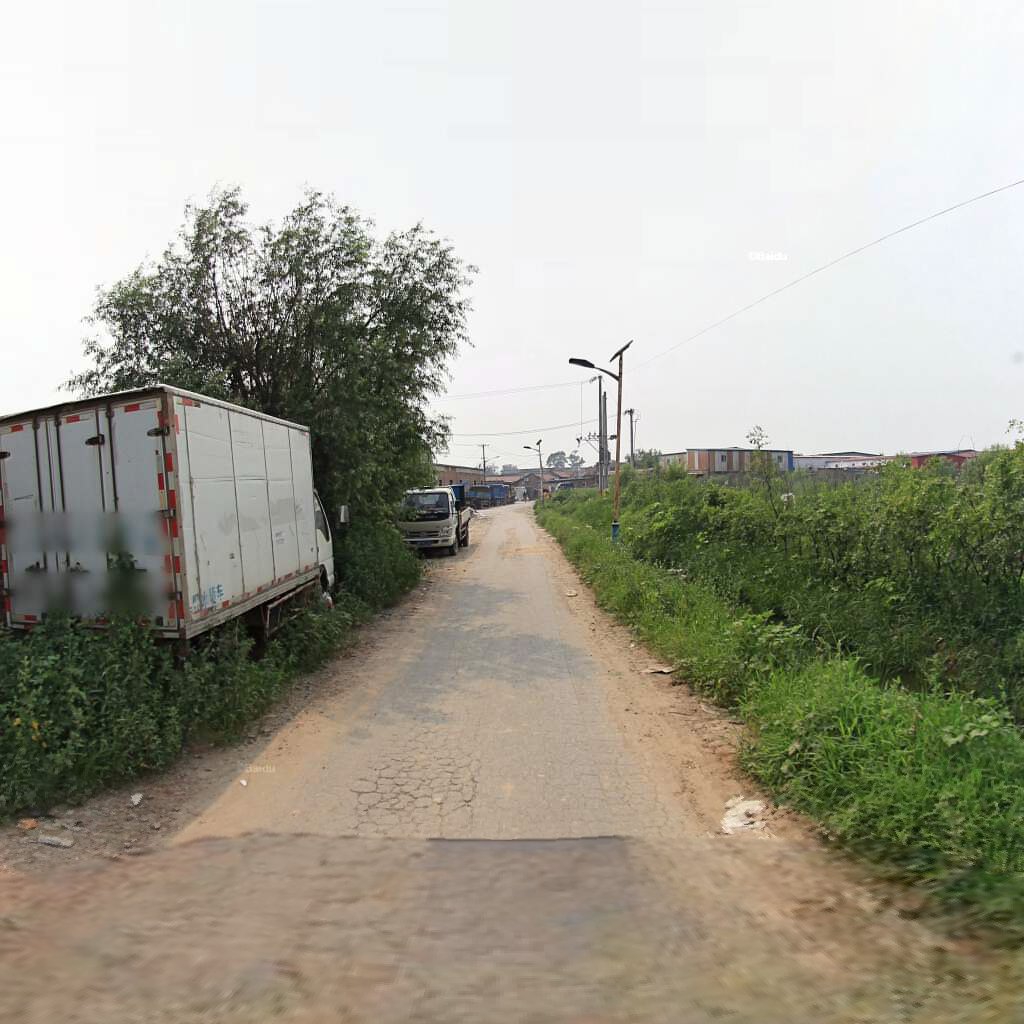
Region: Chaoyang
Road damage annotations: alligator crack